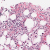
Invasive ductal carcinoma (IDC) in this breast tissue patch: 0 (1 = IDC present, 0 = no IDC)